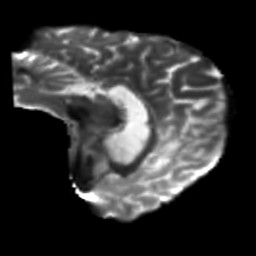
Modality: T2w
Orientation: sagittal
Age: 49
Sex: male
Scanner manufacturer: siemens
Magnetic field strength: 3 T
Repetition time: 5.47 s
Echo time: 0.0854 s